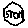
Label: hexagon